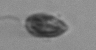
Label: flagellate